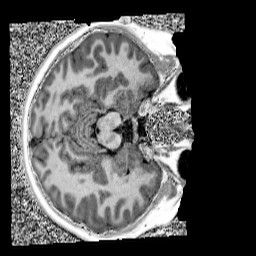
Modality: UNIT1
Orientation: axial
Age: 10
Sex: male
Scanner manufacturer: siemens
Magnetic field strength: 3 T
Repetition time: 4 s
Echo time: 0.00299 s